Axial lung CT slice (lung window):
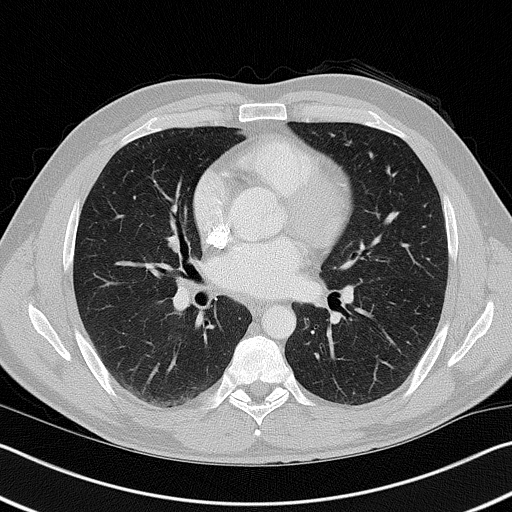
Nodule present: no